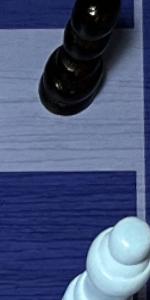
Label: Empty